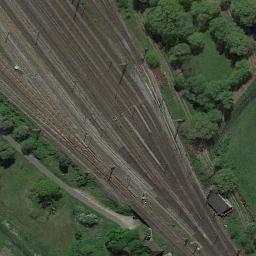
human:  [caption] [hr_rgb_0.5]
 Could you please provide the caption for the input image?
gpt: These railways go through the green area .

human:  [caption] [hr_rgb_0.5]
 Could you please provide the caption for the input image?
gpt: The railway is next to some trees and grass .

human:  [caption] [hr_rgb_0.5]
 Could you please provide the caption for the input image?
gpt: There is a train passing by in the picture .

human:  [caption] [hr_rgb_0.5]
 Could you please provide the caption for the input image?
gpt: The railway is surrounded by trees .

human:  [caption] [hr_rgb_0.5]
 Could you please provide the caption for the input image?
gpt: There are some green trees and meadows beside the railway .